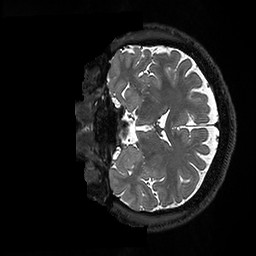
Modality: T2w
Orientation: coronal
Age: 38
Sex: male
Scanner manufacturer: ge
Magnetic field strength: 3 T
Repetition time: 3.202 s
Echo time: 0.06663 s